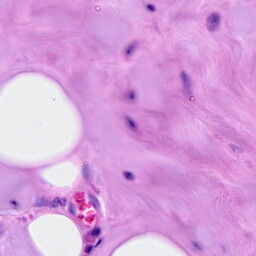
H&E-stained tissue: Breast